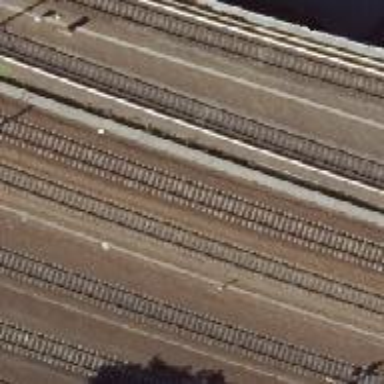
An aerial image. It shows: Bridge with electrified railway tracks featuring contact line.